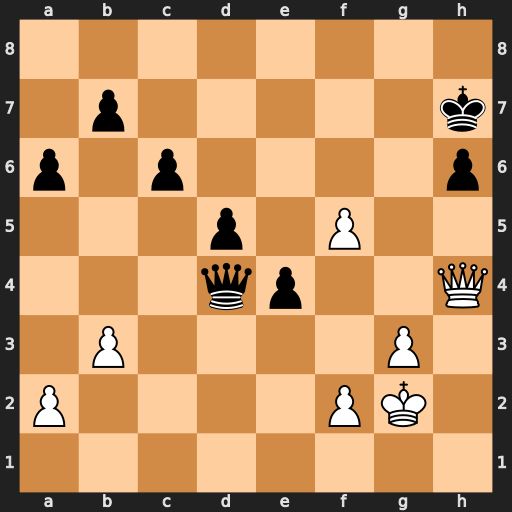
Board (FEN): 8/1p5k/p1p4p/3p1P2/3qp2Q/1P4P1/P4PK1/8
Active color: w
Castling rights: -
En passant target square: -
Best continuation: Qe7+ Qg7 f6 Qxe7 fxe7